Field crop: maize
Growth stage: 2
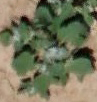
Species: chenopodium